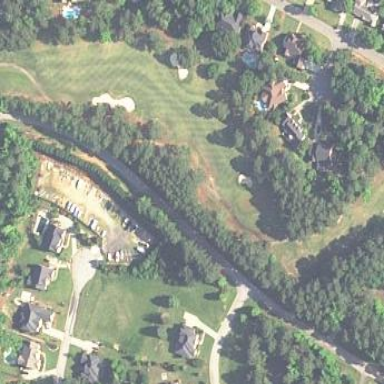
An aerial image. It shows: Golf course.